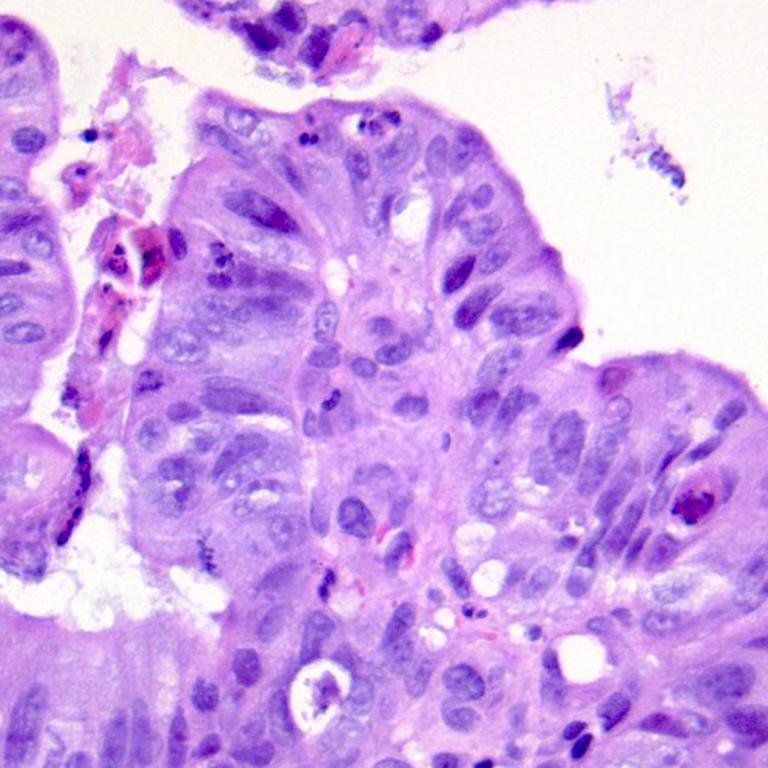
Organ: colon
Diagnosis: adenocarcinomas